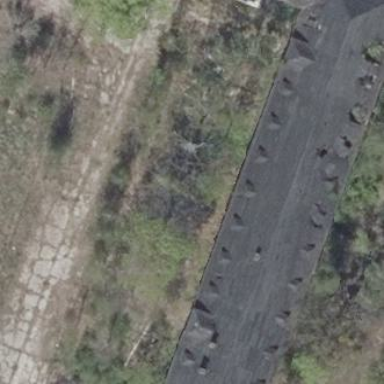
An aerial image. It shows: Building with hipped roof made of tar paper.